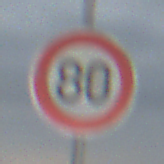
Verkehrszeichen: Geschwindigkeit80
Umgebung: Outdoor, Nature
Tageszeit: Night
Wetter: Overcast
Licht: Artificial
Jahreszeit: NotSpecified
Kontrast: LowContrast